Field crop: maize
Growth stage: 1
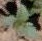
Species: datura